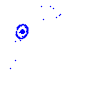
Particle: pion